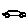
Label: car